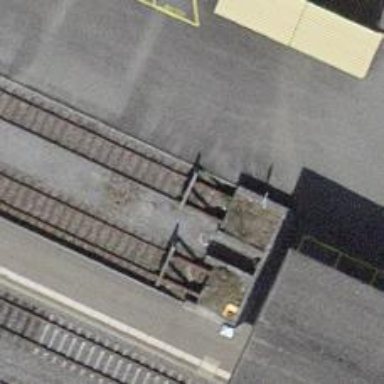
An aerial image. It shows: Railway buffer stop.